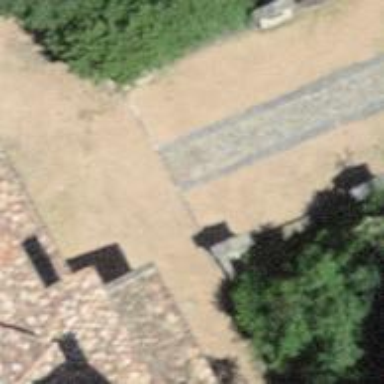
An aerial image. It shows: Footway made of cobblestone.